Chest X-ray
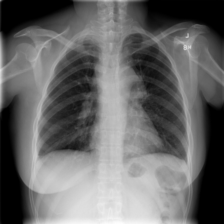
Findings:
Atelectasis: negative
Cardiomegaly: negative
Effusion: negative
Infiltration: negative
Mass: negative
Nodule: negative
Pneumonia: negative
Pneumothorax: negative
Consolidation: negative
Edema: negative
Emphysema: negative
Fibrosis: negative
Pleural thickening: negative
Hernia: negative